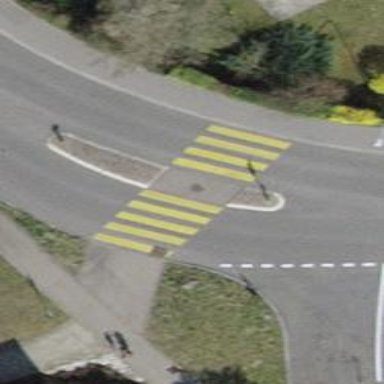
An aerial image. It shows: Marked asphalt footway with marked crossing. The crossing includes island.